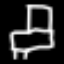
Label: chair